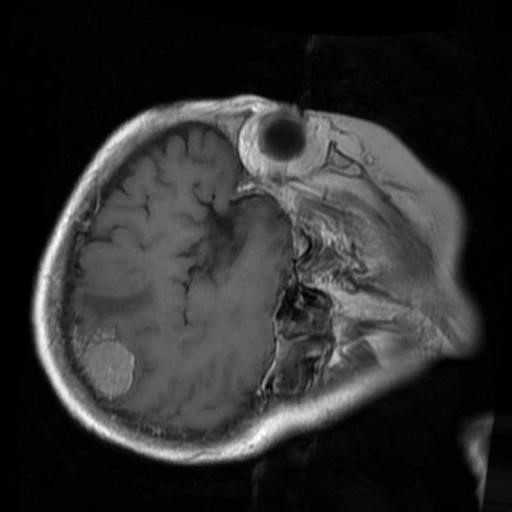
Label: brain_menin